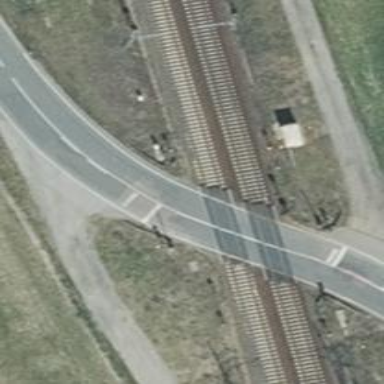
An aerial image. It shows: Level crossing with light signals and saltire markings.